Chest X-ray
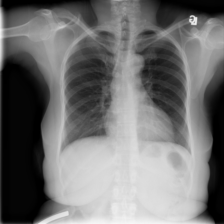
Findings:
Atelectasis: negative
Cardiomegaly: negative
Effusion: negative
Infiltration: negative
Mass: negative
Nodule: negative
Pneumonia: negative
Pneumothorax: negative
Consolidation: negative
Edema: negative
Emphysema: negative
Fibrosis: negative
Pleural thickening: negative
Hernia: negative